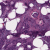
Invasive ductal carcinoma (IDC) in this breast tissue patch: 1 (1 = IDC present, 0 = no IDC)